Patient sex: M
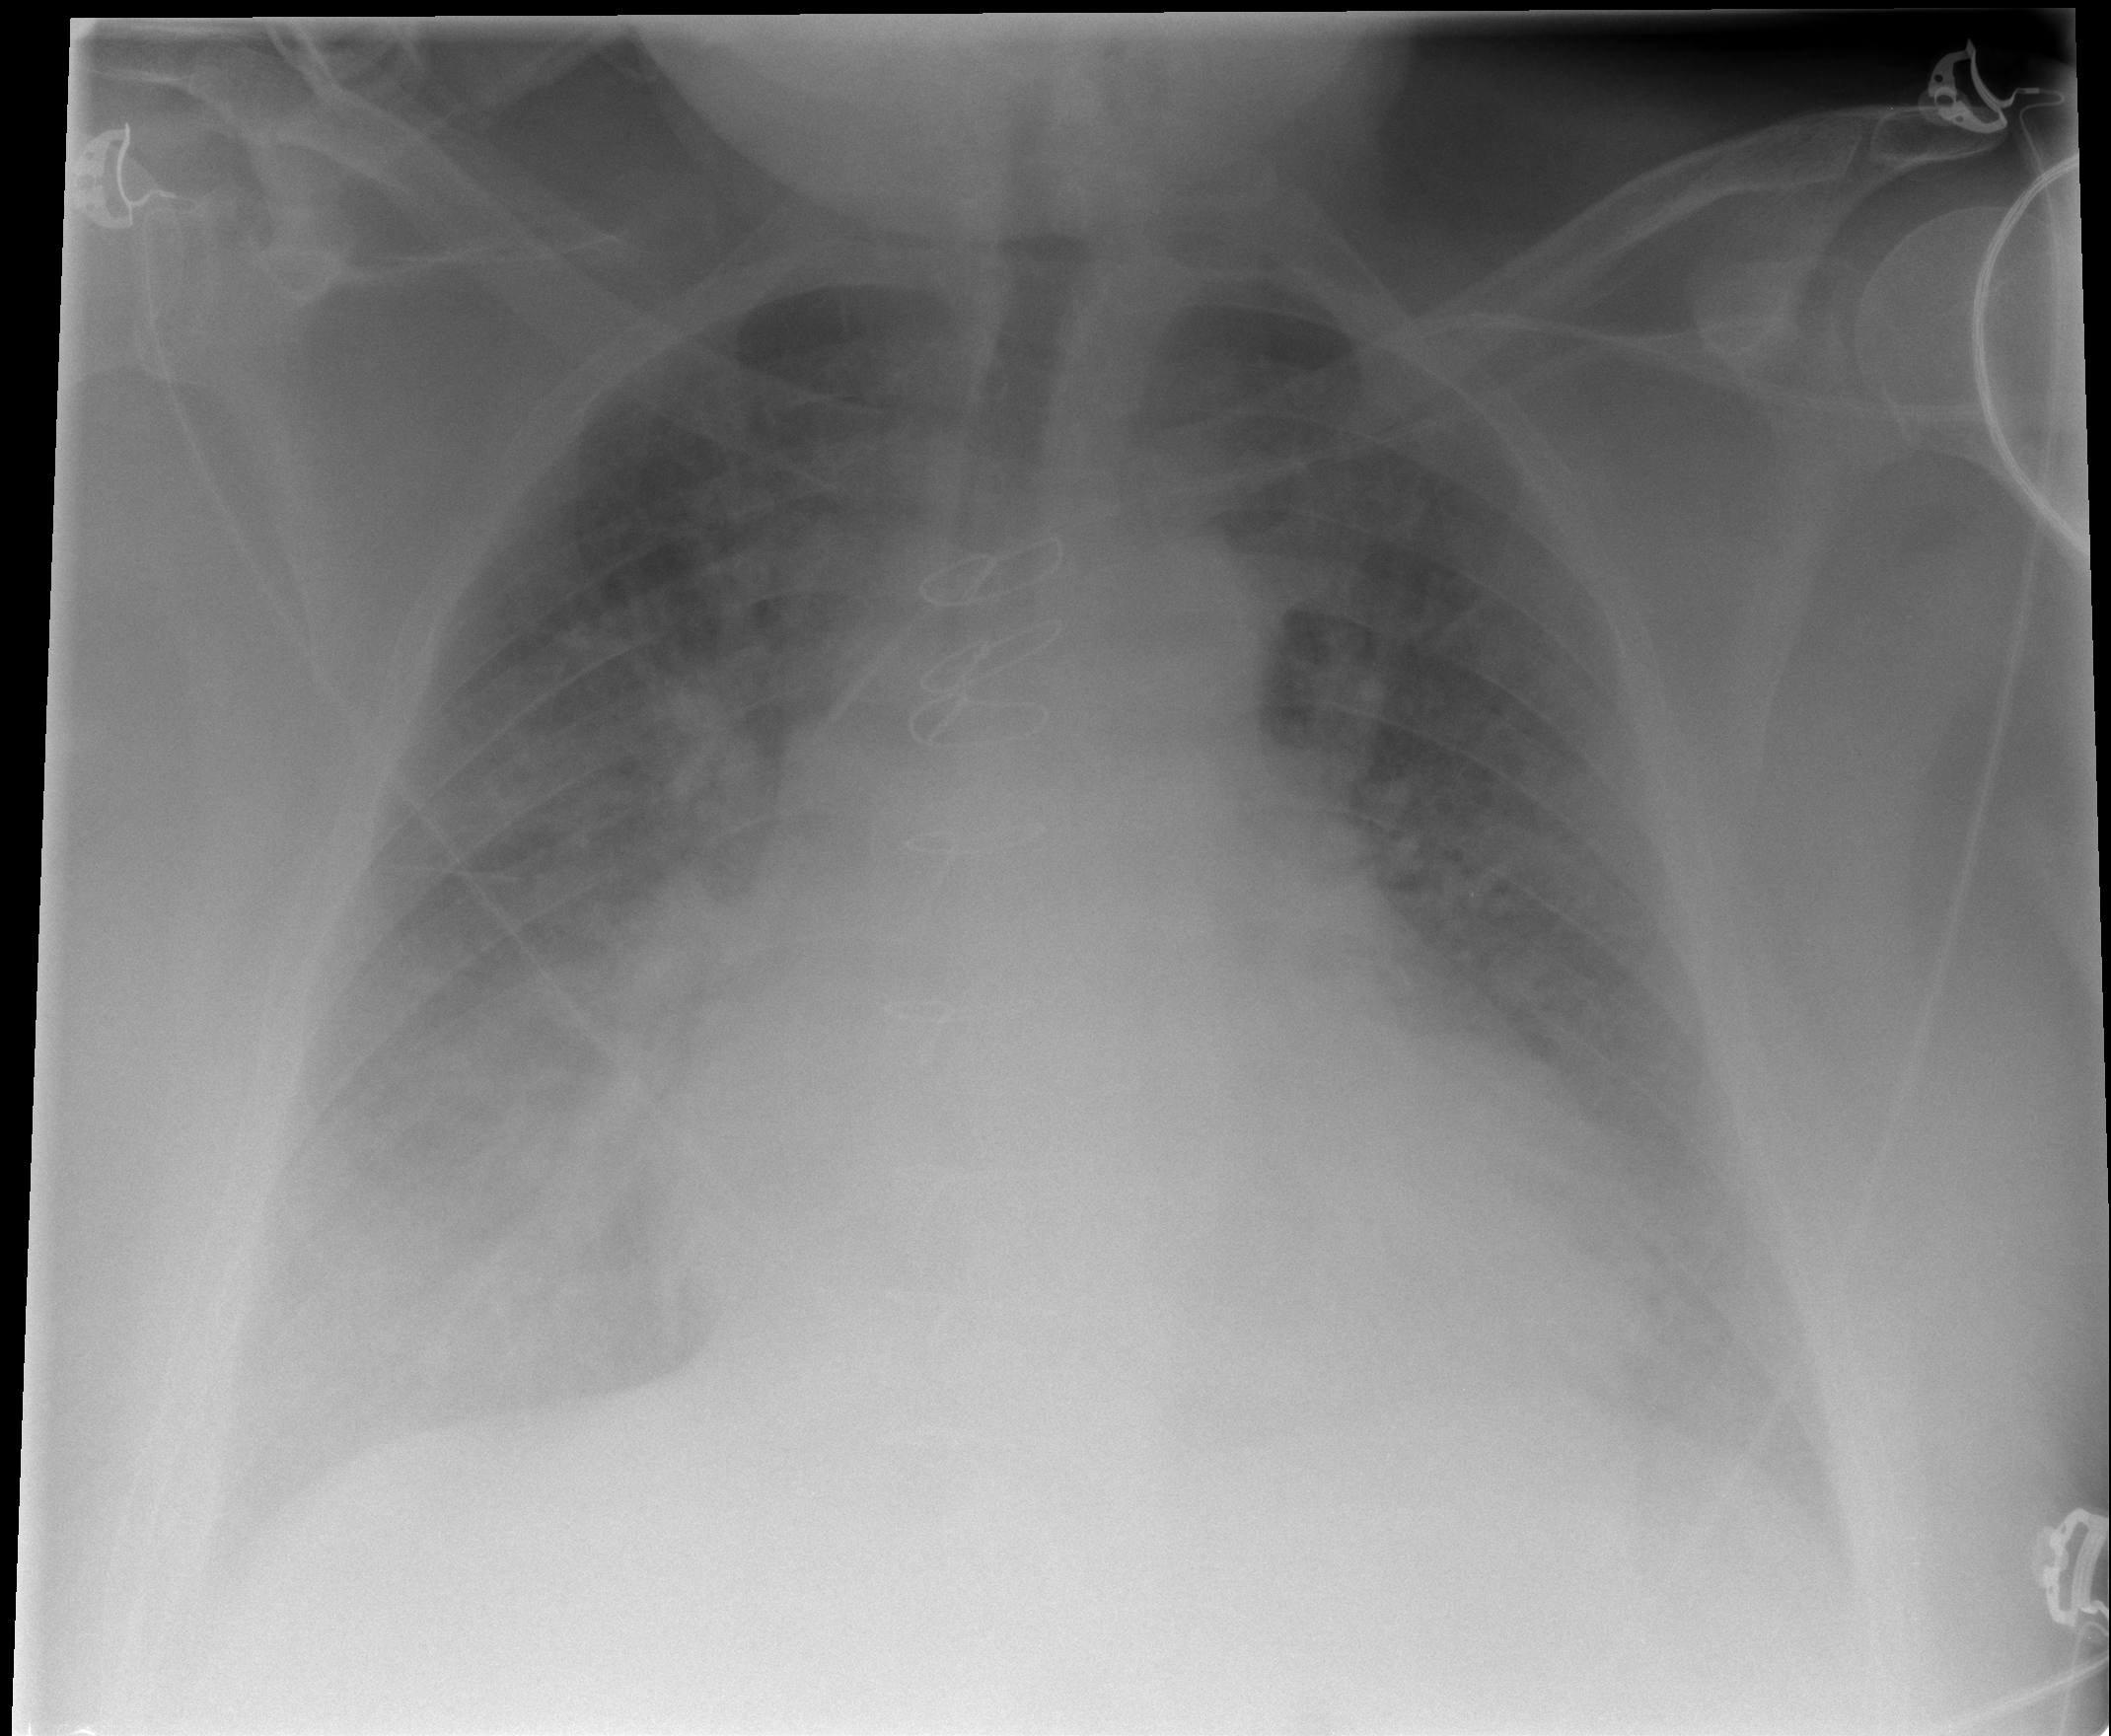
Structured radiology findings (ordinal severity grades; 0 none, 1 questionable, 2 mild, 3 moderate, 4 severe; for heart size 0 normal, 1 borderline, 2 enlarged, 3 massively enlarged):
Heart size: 2
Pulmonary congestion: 3
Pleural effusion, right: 3
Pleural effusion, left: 2
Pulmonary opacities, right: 2
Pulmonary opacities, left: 2
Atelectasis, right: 2
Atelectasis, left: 2